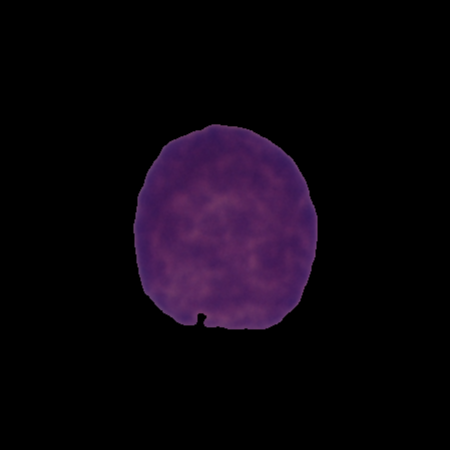
Label: cancer